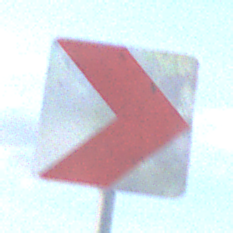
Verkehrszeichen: RichtungstafelnInKurvenKleinLinks
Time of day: SunriseSunset
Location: Outdoor (Nature)
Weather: PartlyCloudy
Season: NotSpecified
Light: Natural